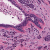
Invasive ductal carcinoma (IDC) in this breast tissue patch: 0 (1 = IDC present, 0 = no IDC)